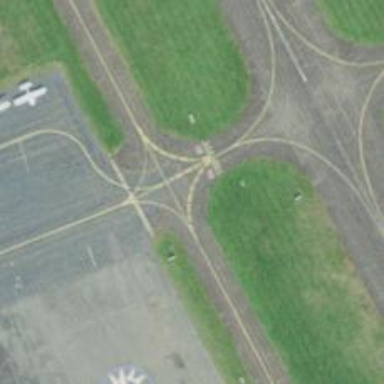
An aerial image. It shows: View of taxiway at the airport.